Field crop: maize
Growth stage: 2
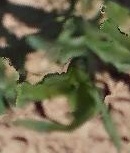
Species: maize